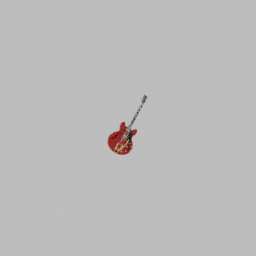
Label: electronics